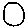
Label: circle